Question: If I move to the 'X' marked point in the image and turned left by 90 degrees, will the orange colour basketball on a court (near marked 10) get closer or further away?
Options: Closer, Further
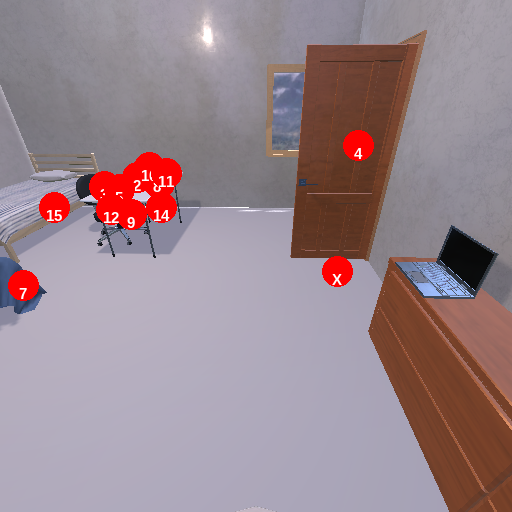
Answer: Closer